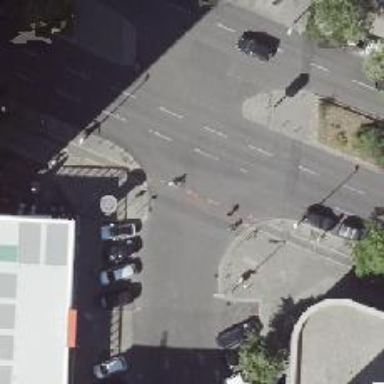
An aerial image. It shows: Uncontrolled crossing at the intersection of cycleway and road.